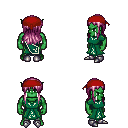
a pixel art fantasy rpg character, male body template, orc, green skin, sash dress, white pants, pink unkempt hairstyle, red bandana, metal boots, four views (front, back, left, right), 2x2 character sprite sheet, small pixel art, hard edges, no anti-aliasing